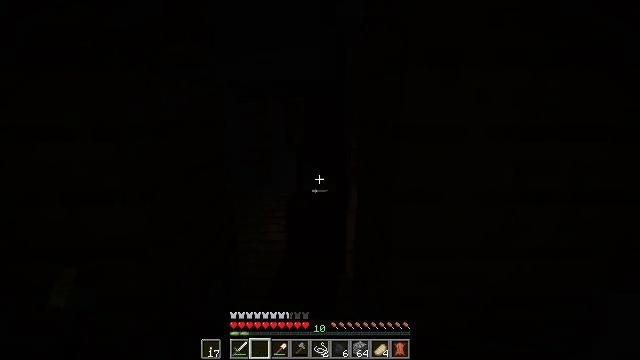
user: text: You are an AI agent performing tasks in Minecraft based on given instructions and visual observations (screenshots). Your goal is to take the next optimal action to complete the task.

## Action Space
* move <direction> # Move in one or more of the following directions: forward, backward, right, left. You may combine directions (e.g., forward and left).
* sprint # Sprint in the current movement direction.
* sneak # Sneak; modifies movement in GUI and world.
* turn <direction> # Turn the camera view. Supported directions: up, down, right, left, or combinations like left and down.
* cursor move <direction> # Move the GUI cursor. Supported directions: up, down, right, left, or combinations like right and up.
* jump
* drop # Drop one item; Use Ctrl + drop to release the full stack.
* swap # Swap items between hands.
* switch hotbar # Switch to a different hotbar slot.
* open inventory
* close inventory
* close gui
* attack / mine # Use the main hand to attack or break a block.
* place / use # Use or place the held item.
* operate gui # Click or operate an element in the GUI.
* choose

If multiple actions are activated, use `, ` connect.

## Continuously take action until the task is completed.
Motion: motion action
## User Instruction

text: Remove an iron pickaxe from the inventory.
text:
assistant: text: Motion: drop